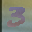
Label: 3